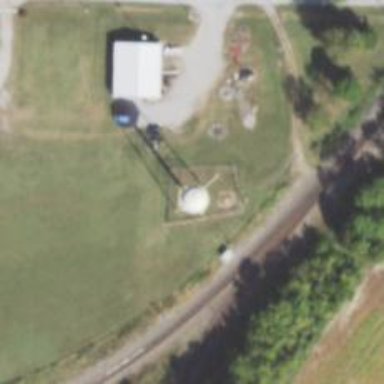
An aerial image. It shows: Water tower that is man-made.